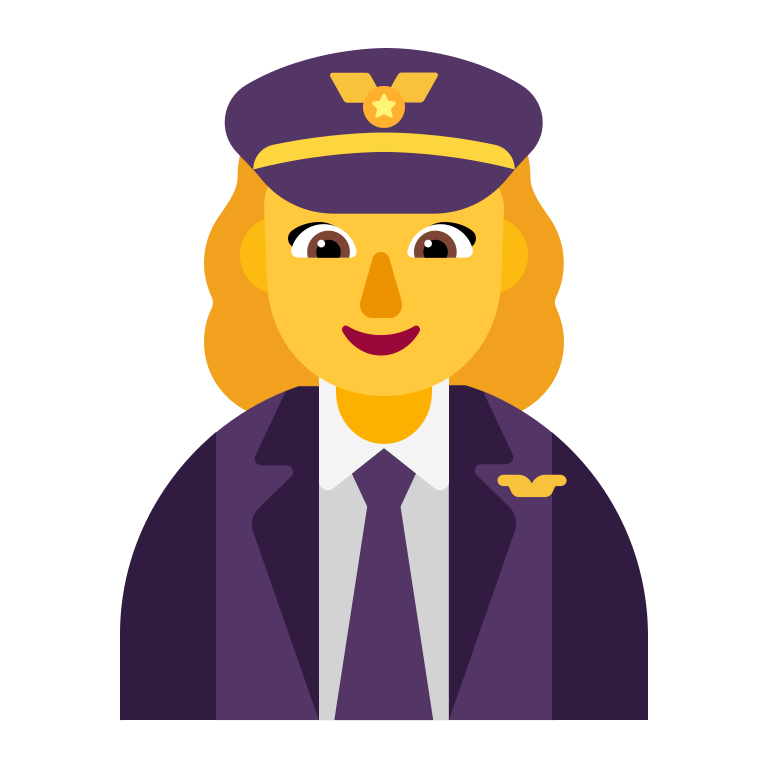
woman pilot flat default